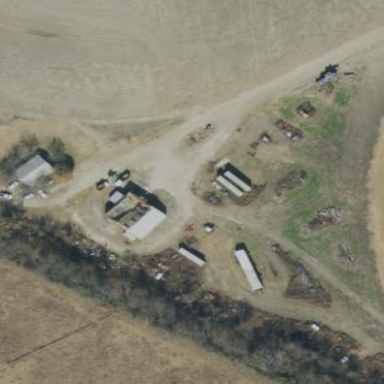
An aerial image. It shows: Farmyard area.